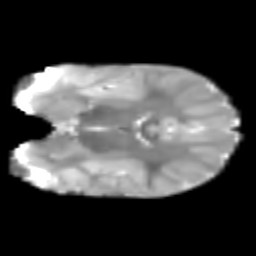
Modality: T2w
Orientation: coronal
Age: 6
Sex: male
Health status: healthy